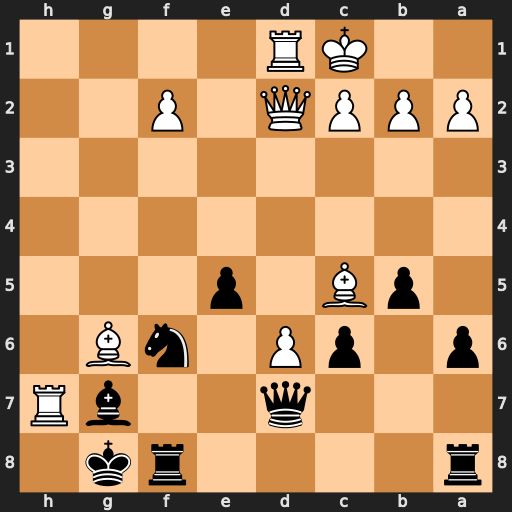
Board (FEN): r4rk1/3q2bR/p1pP1nB1/1pB1p3/8/8/PPPQ1P2/2KR4
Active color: b
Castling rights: -
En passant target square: -
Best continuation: Nxh7 Rh1 Nf6